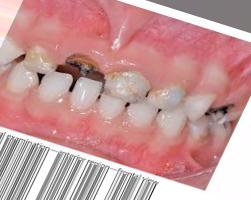
Condition: Caries